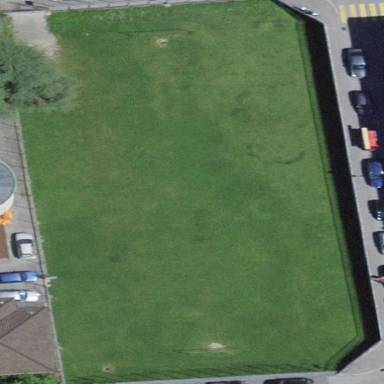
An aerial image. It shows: Soccer pitch for leisureland activities.